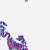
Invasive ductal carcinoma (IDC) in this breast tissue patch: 0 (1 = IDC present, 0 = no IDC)